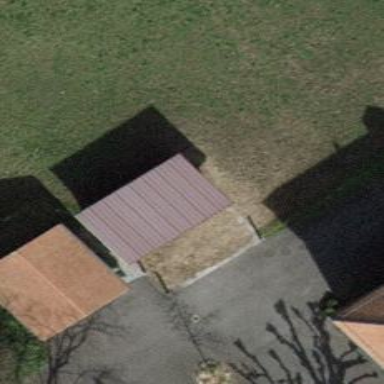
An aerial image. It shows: View of roof of building.